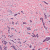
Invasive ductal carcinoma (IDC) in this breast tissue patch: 1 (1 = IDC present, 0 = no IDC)